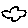
Label: cloud